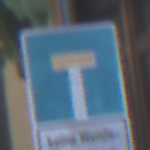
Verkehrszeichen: Sackgasse
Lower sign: HinweisGeaenderteVorfahrtVerkehrsfuehrungVerkehrsregelung3
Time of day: MorningAfternoon
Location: Outdoor (Urban)
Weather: PartlyCloudy
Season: NotSpecified
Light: Natural